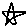
Label: star